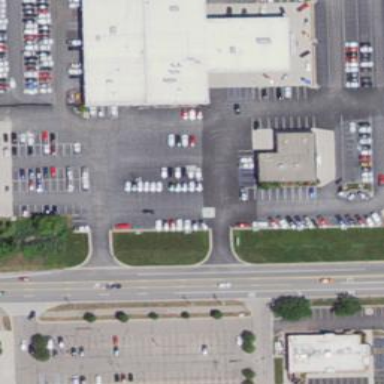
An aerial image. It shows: Retail area.